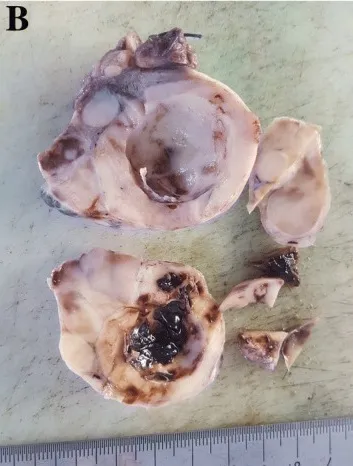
Macroscopic aspects of the ovarian tumors. B (left ovary): a whitish lobulated tumor with a cystic areas containing a chocolate-like hemorrhagic material.
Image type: medical_photograph (other_medical_photograph)